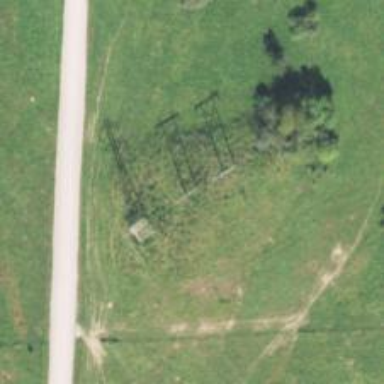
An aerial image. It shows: H-frame power tower with distinctive design.